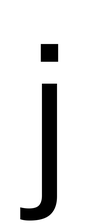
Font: InstrumentSans_Regular